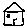
Label: house